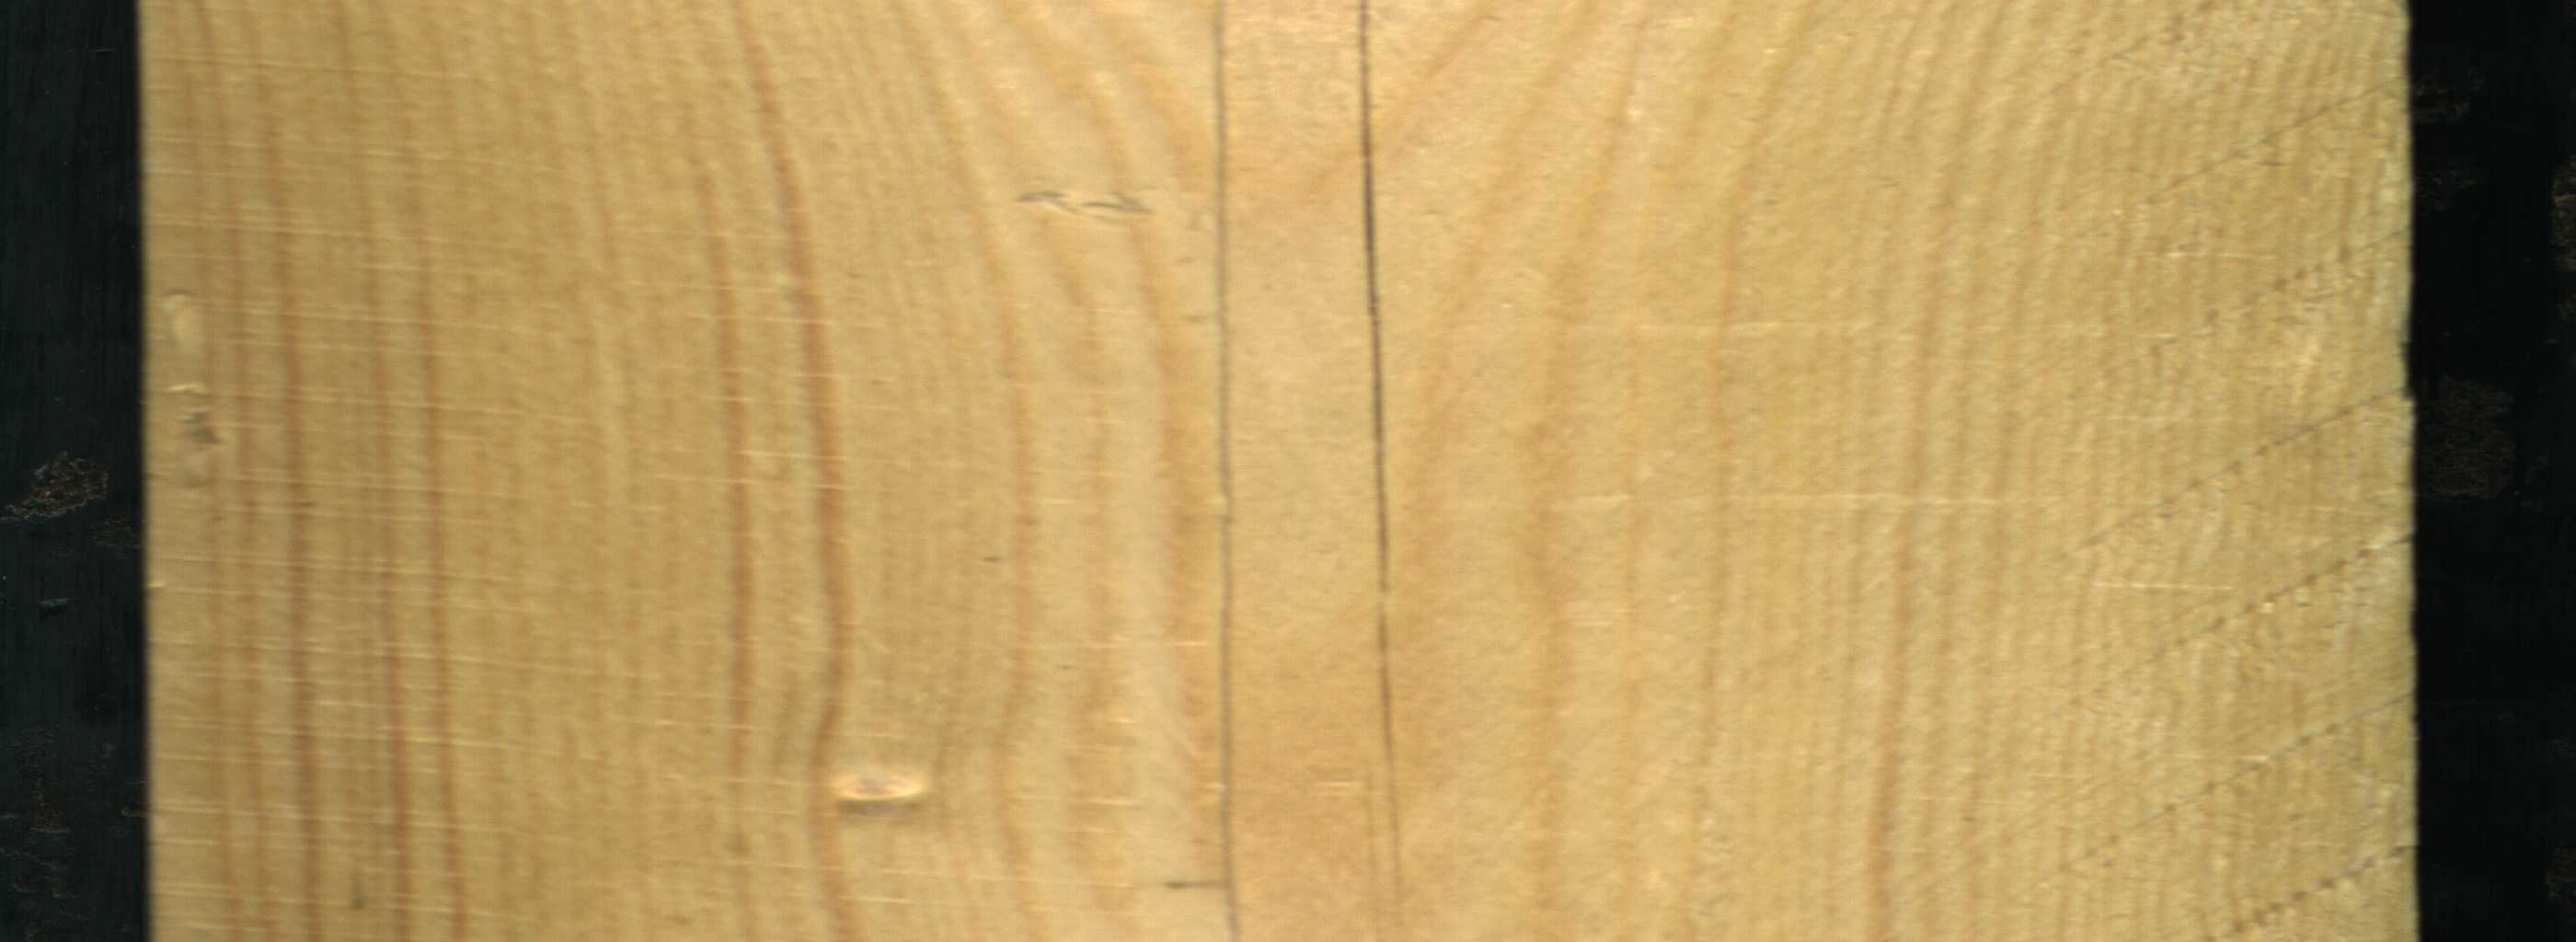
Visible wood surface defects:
Crack